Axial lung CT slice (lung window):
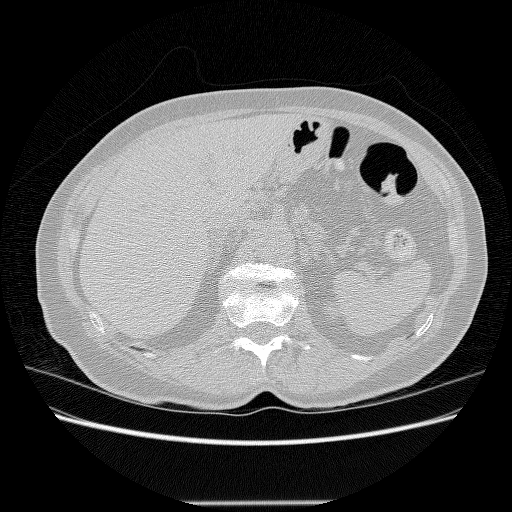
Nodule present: no